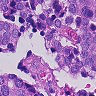
Metastatic tissue present: yes